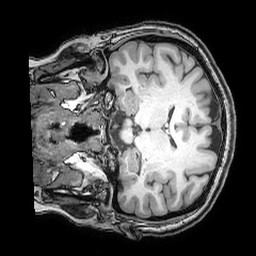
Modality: T1w
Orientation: coronal
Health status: ill
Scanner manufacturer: philips
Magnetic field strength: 3 T
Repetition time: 0.007 s
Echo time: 0.0035 s